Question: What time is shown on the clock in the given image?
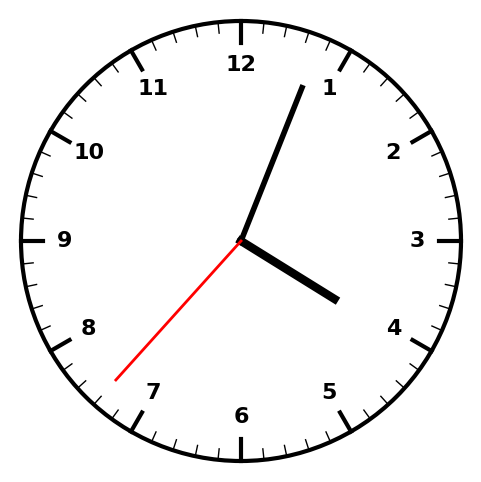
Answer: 04:03:37